Field crop: maize
Growth stage: 2
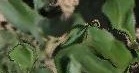
Species: maize